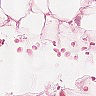
Metastatic tissue present: no